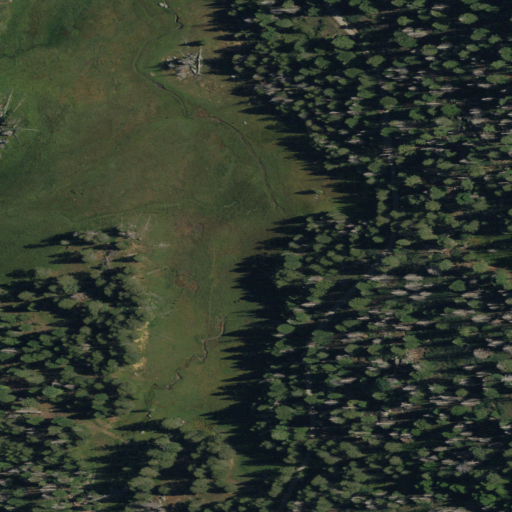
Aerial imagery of plain(s) in California named Dunlap Meadow containing herbaceous wetlands, evergreen forest, grassland, and woody wetlands